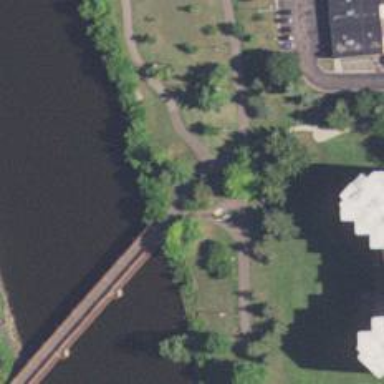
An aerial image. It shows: Path leading to bridge.